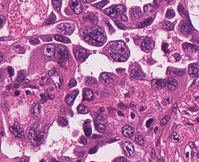
Tumor epithelial tissue: yes
Tumor-associated stroma tissue: yes
Normal tissue: no